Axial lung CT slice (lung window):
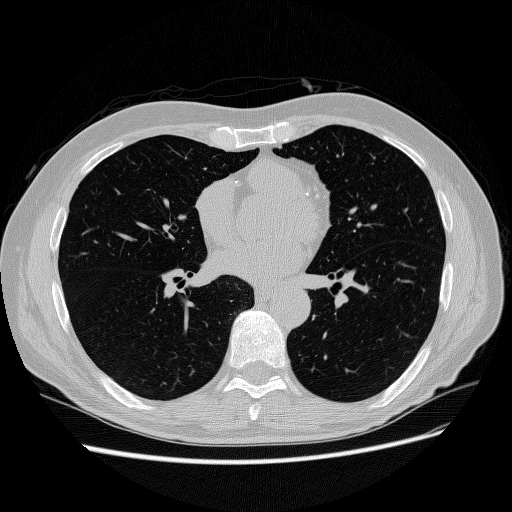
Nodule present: no